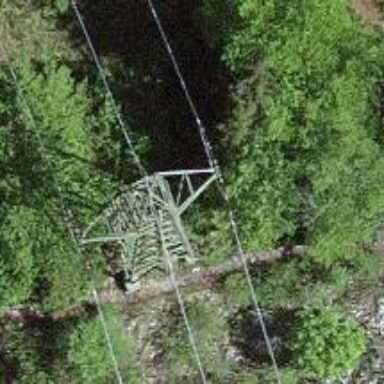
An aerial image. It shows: Power line is depicted.